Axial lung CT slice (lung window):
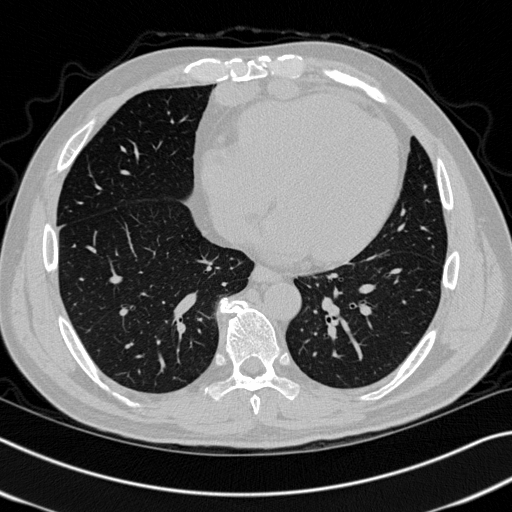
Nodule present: no